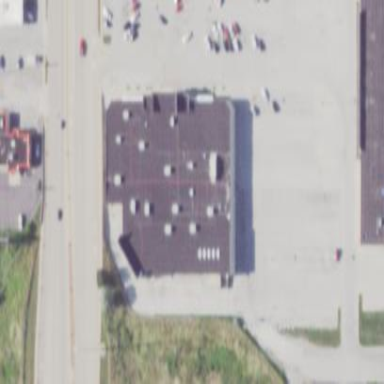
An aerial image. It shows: Commercial building that houses fitness center.